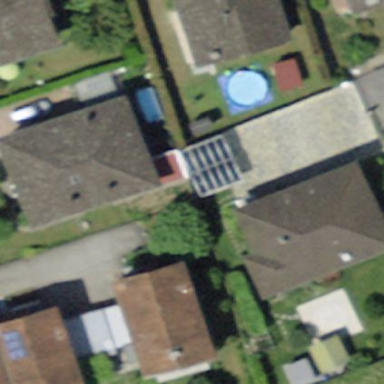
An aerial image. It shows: Simple and straightforward house.